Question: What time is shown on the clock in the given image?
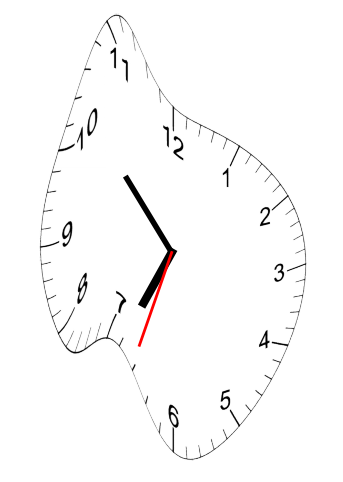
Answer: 06:52:33